Question: I created this very simple example for JavaFX alert dialog for JavaFX8u40.
'''
public class MainApp extends Application
{
public static void main(String[] args)
{
Application.launch(args);
}
private Stage stage;
@Override
public void start(Stage primaryStage) throws Exception
{
Button create = new Button("Create Alert");
create.setTooltip(new Tooltip("Create an Alert Dialog"));
create.setOnAction(e ->
{
createAlert();
});
primaryStage.setScene(new Scene(create));
primaryStage.show();
stage = primaryStage;
}
protected Alert createAlert()
{
Alert alert = new Alert(AlertType.WARNING);
Image image1 = new Image("http://www.mcaprojecttraining.com/images/java-big-icon.png");
ImageView imageView = new ImageView(image1);
alert.setGraphic(imageView);
alert.initModality(Modality.APPLICATION_MODAL);
alert.initOwner(stage);
alert.getDialogPane().setContentText("Some text");
alert.showAndWait()
.filter(response -> response == ButtonType.OK)
.ifPresent(response -> System.out.println("The alert was approved"));
return alert;
}
}
'''
I'm interested how I can set the image on the left side of the dialog.
Did someone manage to change the side of the image?

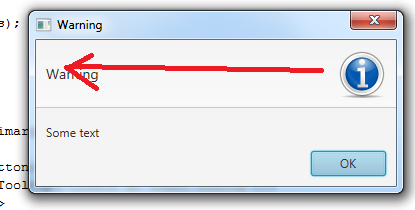
Answer: If you have a look at how the header is constructed, you'll find a 'GridPane' node to layout a 'Label' on the left and a 'StackPane' for the icon.
If you want to reverse the cells order by code, you can do it, but it will be overriden every time 'updateHeaderArea()' is called.
My suggestion is using this public API:
'''
dialogPane.setHeader(Node header);
dialogPane.setGraphic(Node graphic);
'''
providing a 'header' with an icon on the left and a label, and a null graphic.
Using the same approach as 'DialogPane', we could add another 'GridPane' as header:
'''
protected Alert createAlert(){
Alert alert = new Alert(AlertType.WARNING);
alert.initModality(Modality.APPLICATION_MODAL);
alert.initOwner(stage);
alert.getDialogPane().setContentText("Some text");
DialogPane dialogPane = alert.getDialogPane();
GridPane grid = new GridPane();
ColumnConstraints graphicColumn = new ColumnConstraints();
graphicColumn.setFillWidth(false);
graphicColumn.setHgrow(Priority.NEVER);
ColumnConstraints textColumn = new ColumnConstraints();
textColumn.setFillWidth(true);
textColumn.setHgrow(Priority.ALWAYS);
grid.getColumnConstraints().setAll(graphicColumn, textColumn);
grid.setPadding(new Insets(5));
Image image1 = new Image("http://www.mcaprojecttraining.com/images/java-big-icon.png");
ImageView imageView = new ImageView(image1);
imageView.setFitWidth(64);
imageView.setFitHeight(64);
StackPane stackPane = new StackPane(imageView);
stackPane.setAlignment(Pos.CENTER);
grid.add(stackPane, 0, 0);
Label headerLabel = new Label("Warning");
headerLabel.setWrapText(true);
headerLabel.setAlignment(Pos.CENTER_RIGHT);
headerLabel.setMaxWidth(Double.MAX_VALUE);
headerLabel.setMaxHeight(Double.MAX_VALUE);
grid.add(headerLabel, 1, 0);
dialogPane.setHeader(grid);
dialogPane.setGraphic(null);
alert.showAndWait()
.filter(response -> response == ButtonType.OK)
.ifPresent(response -> System.out.println("The alert was approved"));
return alert;
}
'''
And this is what you will see: